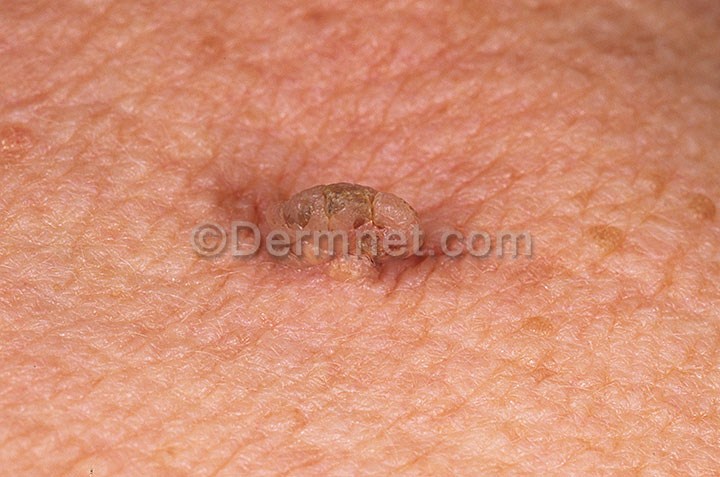
Disease: Seborrheic Keratoses and other Benign Tumors